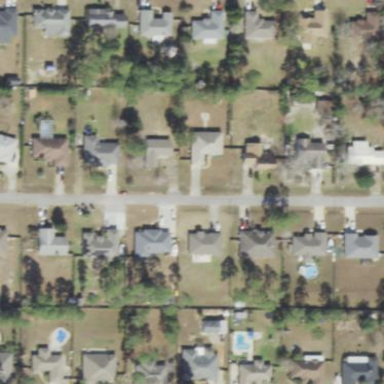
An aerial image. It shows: Residential area consisting of single-family homes.